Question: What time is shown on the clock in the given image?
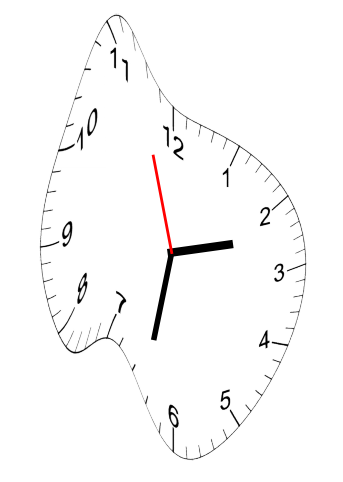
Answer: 02:31:57